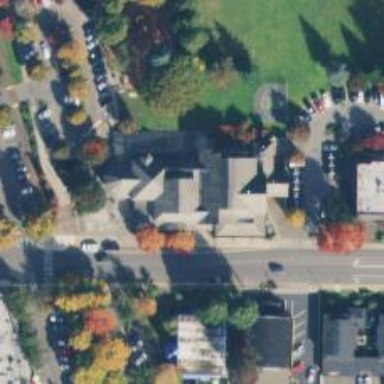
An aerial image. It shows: Government office.